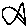
Label: fish